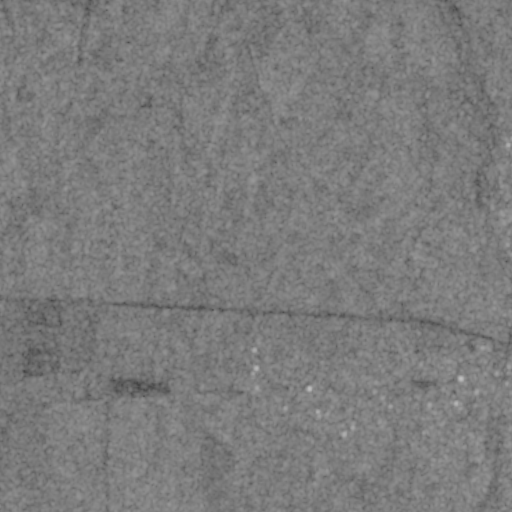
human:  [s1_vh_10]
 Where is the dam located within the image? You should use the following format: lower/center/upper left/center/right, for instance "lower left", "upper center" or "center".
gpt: The dam is located in the lower right of the image.
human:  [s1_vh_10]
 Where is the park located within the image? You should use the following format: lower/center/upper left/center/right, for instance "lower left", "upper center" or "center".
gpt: The park is located in the lower right of the image.
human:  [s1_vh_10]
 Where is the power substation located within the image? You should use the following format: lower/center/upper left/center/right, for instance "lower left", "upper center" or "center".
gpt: The power substation is located in the lower right of the image.
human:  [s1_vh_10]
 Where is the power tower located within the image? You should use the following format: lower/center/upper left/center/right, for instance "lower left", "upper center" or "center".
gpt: The power tower is located in the lower left of the image.
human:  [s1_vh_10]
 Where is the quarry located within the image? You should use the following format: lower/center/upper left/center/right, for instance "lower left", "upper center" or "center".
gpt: The quarry is located in the upper right of the image.
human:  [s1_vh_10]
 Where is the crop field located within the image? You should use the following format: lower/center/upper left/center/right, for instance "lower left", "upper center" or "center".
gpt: There is no crop field in the image.

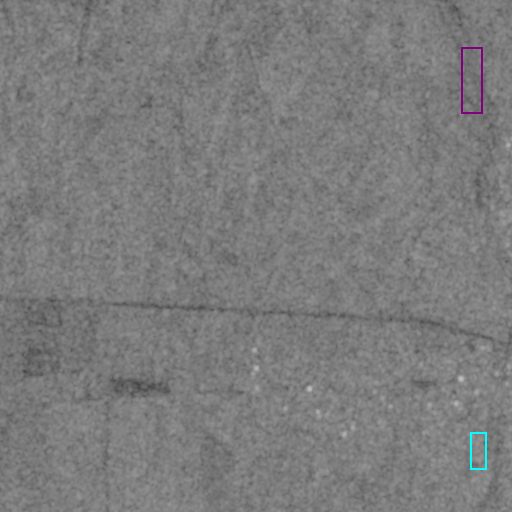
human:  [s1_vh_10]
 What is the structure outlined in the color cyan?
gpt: The structure outlined in cyan is a park.
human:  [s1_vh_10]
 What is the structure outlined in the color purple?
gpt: The structure outlined in purple is a quarry.
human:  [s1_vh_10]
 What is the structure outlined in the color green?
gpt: There is no green outline.